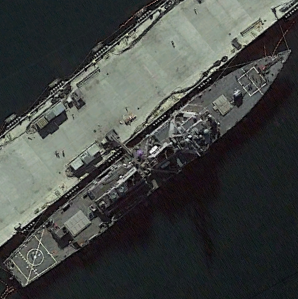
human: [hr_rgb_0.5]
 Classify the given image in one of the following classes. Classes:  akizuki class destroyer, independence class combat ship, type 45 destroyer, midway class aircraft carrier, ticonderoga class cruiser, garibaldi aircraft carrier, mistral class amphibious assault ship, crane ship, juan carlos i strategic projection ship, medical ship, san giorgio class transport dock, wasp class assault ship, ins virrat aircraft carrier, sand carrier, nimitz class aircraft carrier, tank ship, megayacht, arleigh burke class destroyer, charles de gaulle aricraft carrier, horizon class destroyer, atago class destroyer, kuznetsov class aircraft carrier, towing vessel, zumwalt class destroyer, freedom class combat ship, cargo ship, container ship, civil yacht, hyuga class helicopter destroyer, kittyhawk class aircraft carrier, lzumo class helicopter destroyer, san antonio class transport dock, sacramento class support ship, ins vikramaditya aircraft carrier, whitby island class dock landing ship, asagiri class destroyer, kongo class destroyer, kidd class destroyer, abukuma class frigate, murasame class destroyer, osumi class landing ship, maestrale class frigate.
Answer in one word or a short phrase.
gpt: Arleigh Burke class destroyer